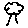
Label: tree